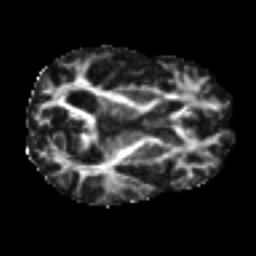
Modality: FA
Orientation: axial
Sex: male
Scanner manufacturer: ge
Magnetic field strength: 3 T
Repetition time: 7 s
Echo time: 0.0811 s